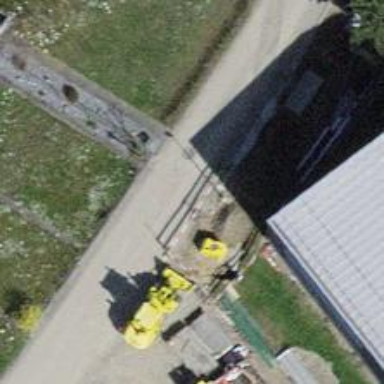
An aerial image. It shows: Bollard barrier.